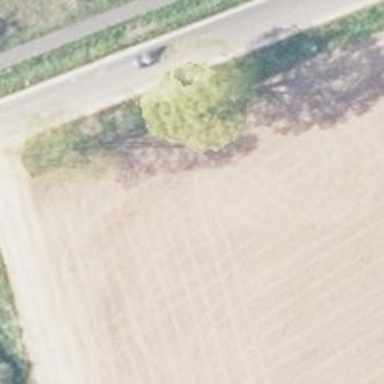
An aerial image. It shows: Deciduous broadleaved tree.